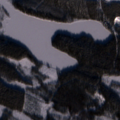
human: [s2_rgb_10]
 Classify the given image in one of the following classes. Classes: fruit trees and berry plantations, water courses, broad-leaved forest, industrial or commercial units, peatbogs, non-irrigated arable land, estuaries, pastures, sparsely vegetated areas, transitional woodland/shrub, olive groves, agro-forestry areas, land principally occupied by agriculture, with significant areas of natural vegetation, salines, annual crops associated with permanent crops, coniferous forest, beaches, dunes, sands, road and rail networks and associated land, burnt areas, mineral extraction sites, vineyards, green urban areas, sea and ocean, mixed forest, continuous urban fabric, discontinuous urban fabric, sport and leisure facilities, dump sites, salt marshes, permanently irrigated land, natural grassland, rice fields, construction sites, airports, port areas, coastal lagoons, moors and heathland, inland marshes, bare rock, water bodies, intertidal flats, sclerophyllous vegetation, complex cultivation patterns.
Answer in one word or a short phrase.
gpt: complex cultivation patterns, coniferous forest, mixed forest, transitional woodland/shrub, peatbogs, water bodies